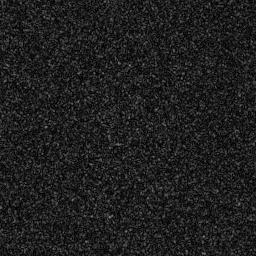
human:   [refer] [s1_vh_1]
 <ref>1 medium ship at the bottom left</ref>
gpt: <box>[[17, 67, 27, 75, 0]]</box>